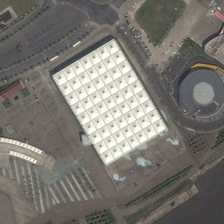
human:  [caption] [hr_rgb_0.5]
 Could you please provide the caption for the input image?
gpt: a rectangle white center building is near a road with green trees and several buildings with parking lots .

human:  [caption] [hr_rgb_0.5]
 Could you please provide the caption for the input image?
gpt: a rectangle white center building is near a road with green trees and several buildings with parking lots .

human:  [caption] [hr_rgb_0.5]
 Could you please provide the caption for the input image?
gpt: a rectangle white center building is near a road with green trees and several buildings with parking lots .

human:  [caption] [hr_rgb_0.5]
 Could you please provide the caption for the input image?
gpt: a rectangle white center building is near a road with green trees and several buildings with parking lots .

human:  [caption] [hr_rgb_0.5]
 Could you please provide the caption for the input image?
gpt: a rectangle white center building is near a road with green trees and several buildings with parking lots .